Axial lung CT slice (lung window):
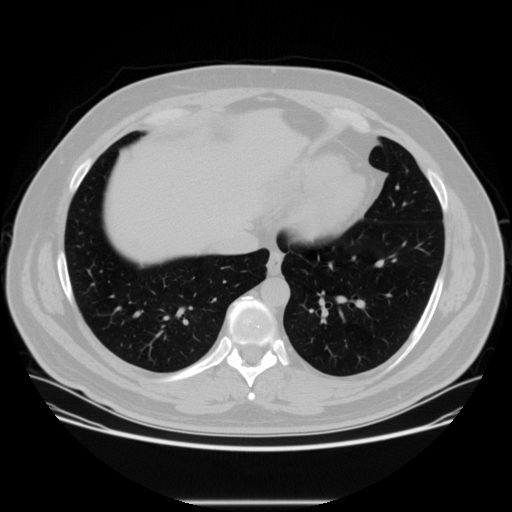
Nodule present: no